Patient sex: F
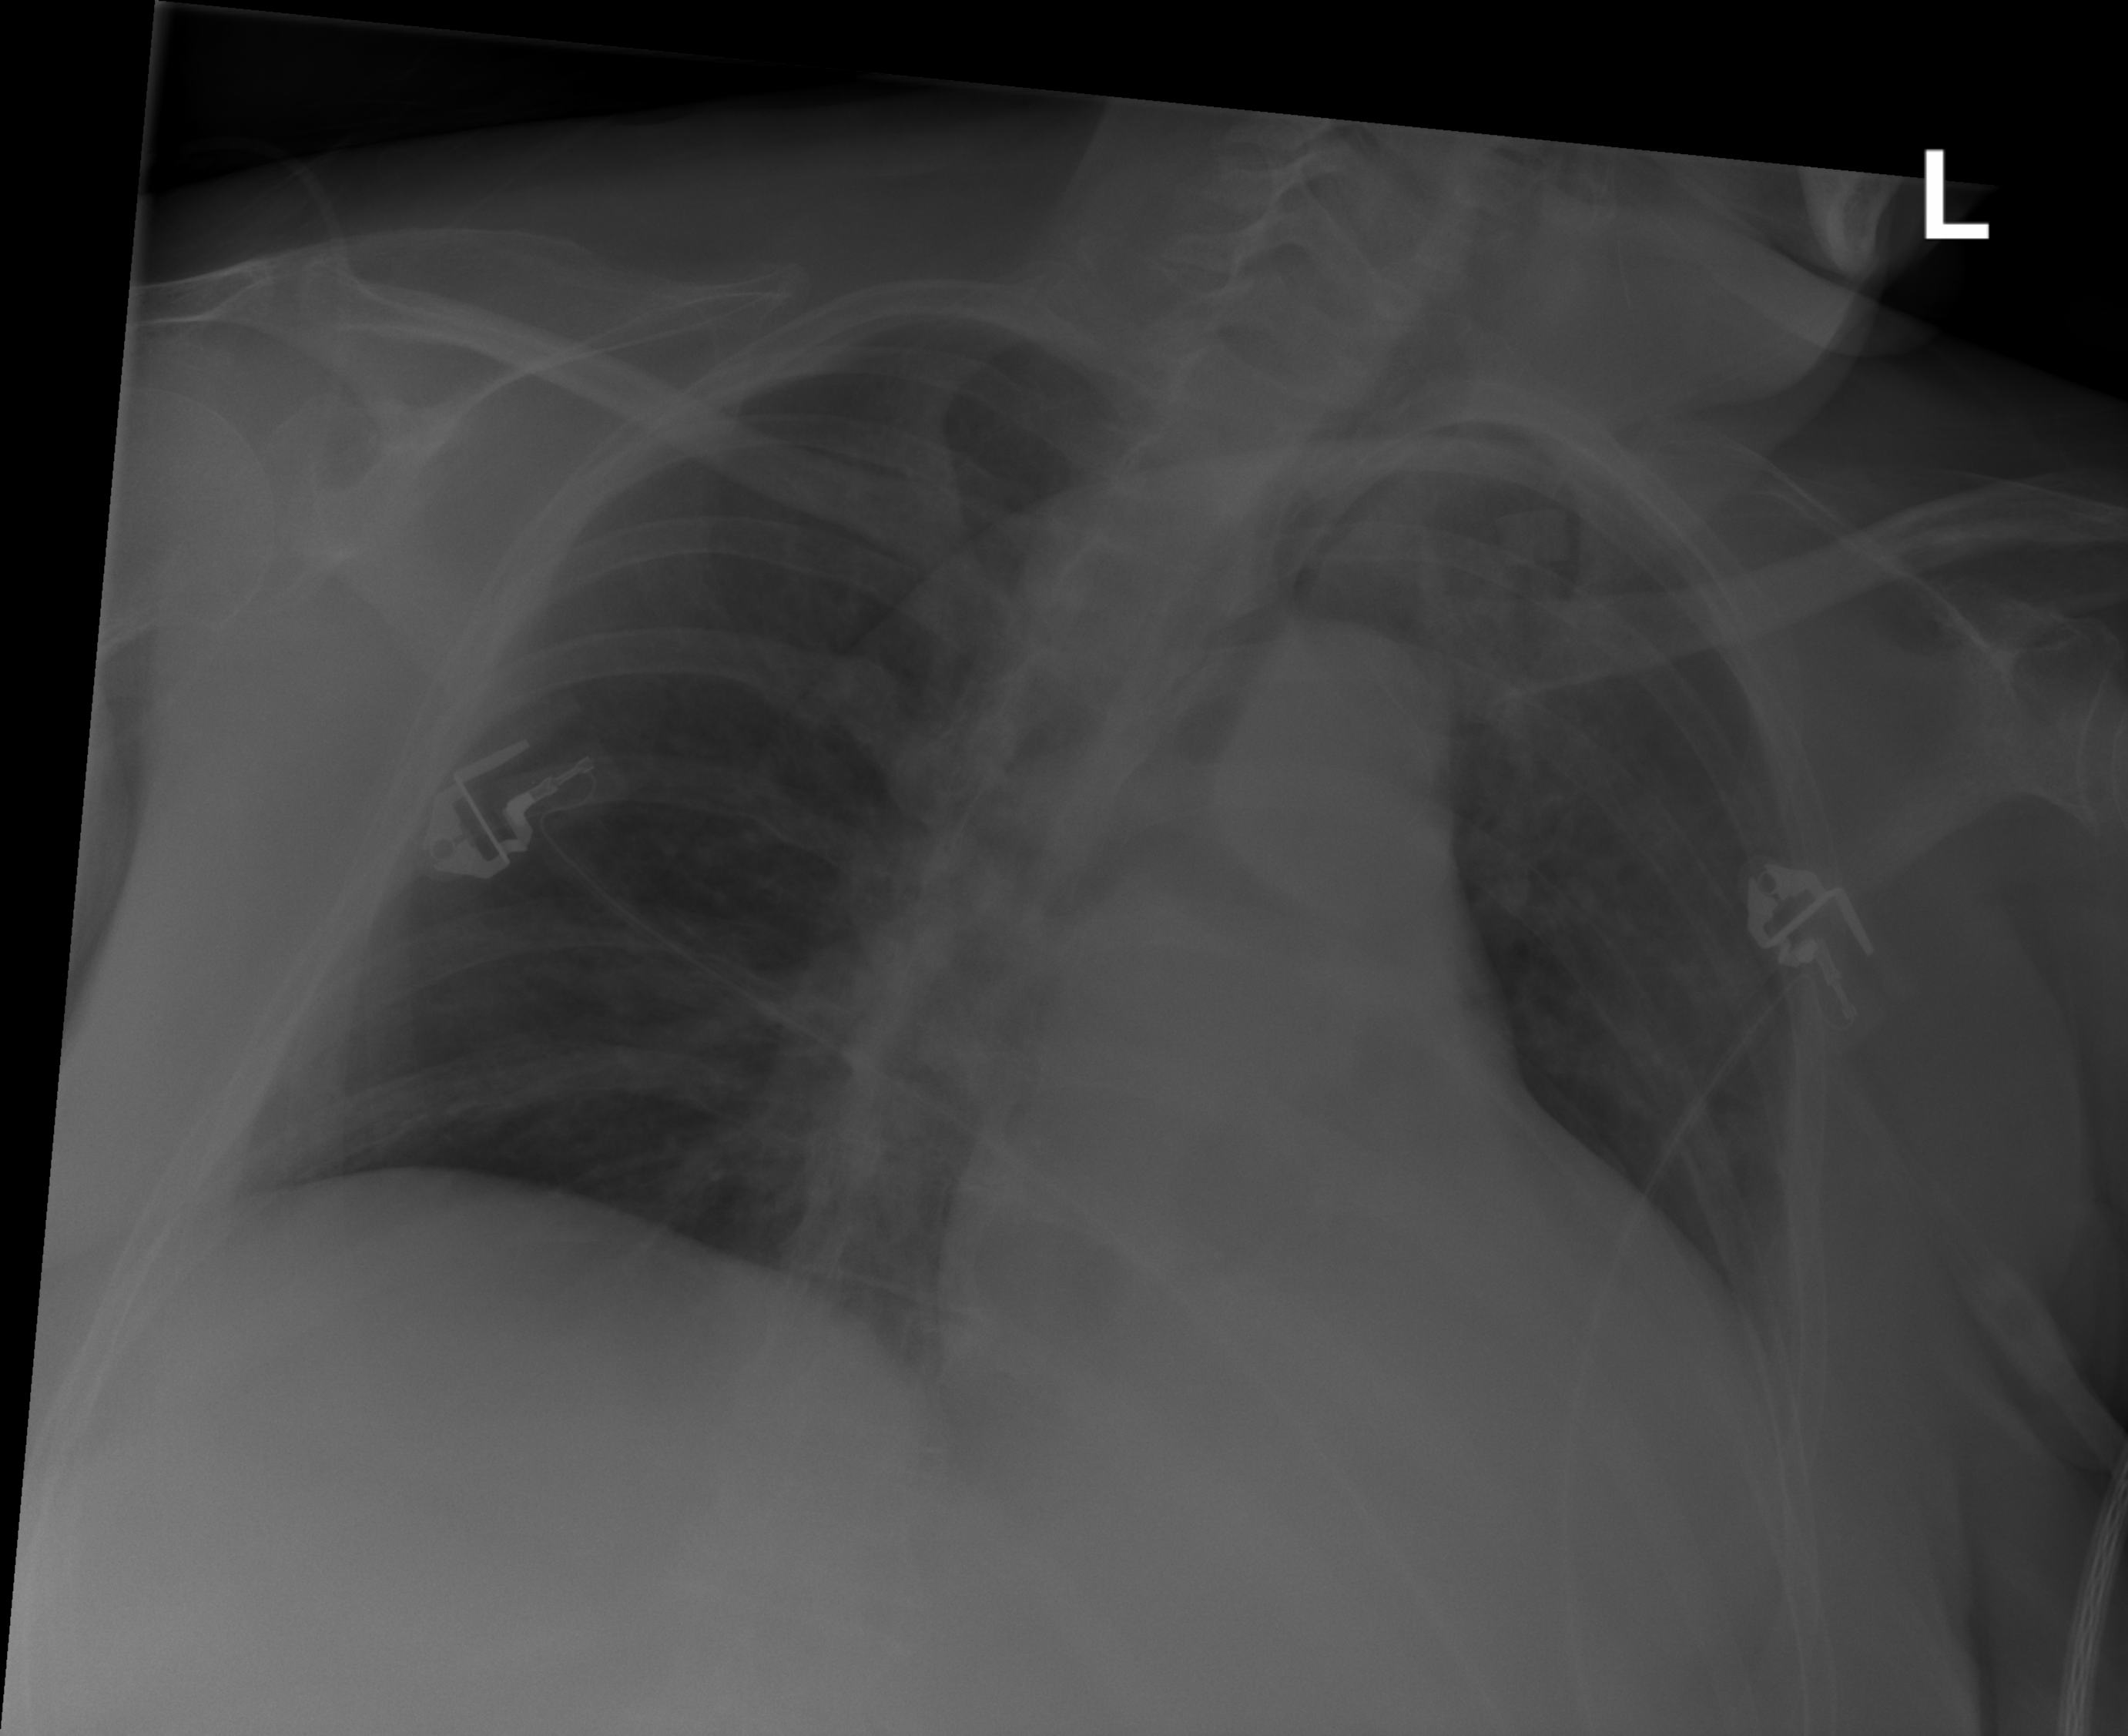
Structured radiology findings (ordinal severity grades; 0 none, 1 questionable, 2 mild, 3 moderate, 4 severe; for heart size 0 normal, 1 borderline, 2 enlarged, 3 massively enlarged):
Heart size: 2
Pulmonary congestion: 0
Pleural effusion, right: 0
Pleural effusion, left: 2
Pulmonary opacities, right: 0
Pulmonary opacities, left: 1
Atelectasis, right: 0
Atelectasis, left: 1